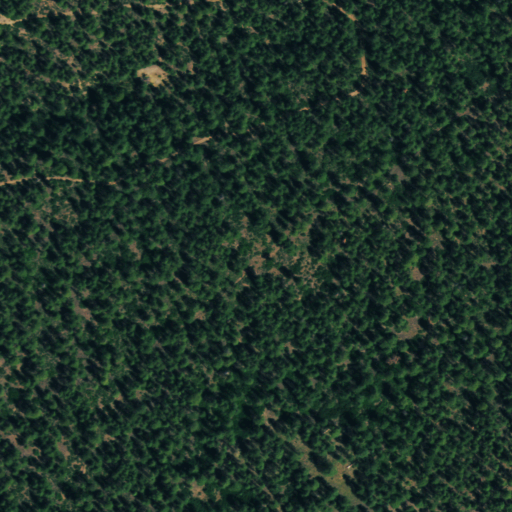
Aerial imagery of valley in Colorado named Alkali Canyon containing evergreen forest and deciduous forest